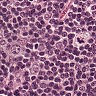
Metastatic tissue present: no